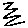
Label: zigzag